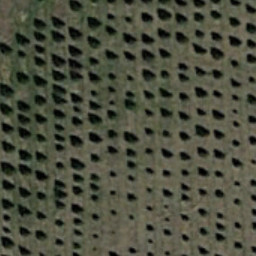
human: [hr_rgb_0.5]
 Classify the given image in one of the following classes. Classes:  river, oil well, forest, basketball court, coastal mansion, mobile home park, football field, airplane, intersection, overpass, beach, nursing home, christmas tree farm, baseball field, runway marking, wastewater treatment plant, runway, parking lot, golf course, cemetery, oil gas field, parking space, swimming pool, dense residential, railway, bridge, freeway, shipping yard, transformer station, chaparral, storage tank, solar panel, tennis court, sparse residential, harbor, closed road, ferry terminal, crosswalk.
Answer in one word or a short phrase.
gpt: christmas tree farm